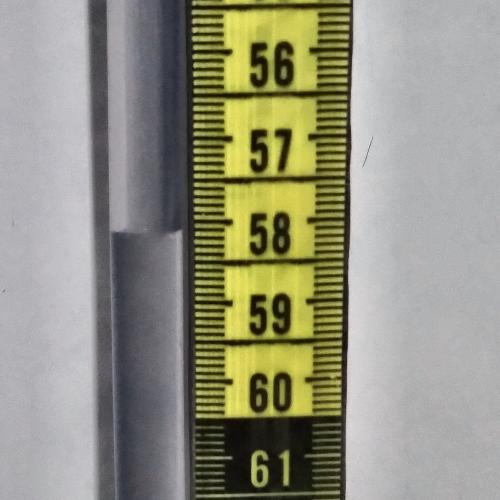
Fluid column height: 58.1 cm